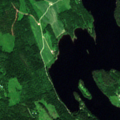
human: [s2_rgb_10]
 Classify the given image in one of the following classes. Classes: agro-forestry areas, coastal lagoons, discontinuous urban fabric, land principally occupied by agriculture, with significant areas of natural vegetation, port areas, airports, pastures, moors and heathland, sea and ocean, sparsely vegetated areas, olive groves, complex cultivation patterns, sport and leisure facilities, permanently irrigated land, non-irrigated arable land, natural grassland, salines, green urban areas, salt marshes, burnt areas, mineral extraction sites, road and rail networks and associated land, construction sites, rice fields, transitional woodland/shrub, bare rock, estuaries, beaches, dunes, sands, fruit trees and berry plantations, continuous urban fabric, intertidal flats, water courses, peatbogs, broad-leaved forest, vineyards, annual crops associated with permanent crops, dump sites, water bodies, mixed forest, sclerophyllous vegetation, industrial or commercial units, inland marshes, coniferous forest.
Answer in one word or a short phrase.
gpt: land principally occupied by agriculture, with significant areas of natural vegetation, broad-leaved forest, mixed forest, water bodies